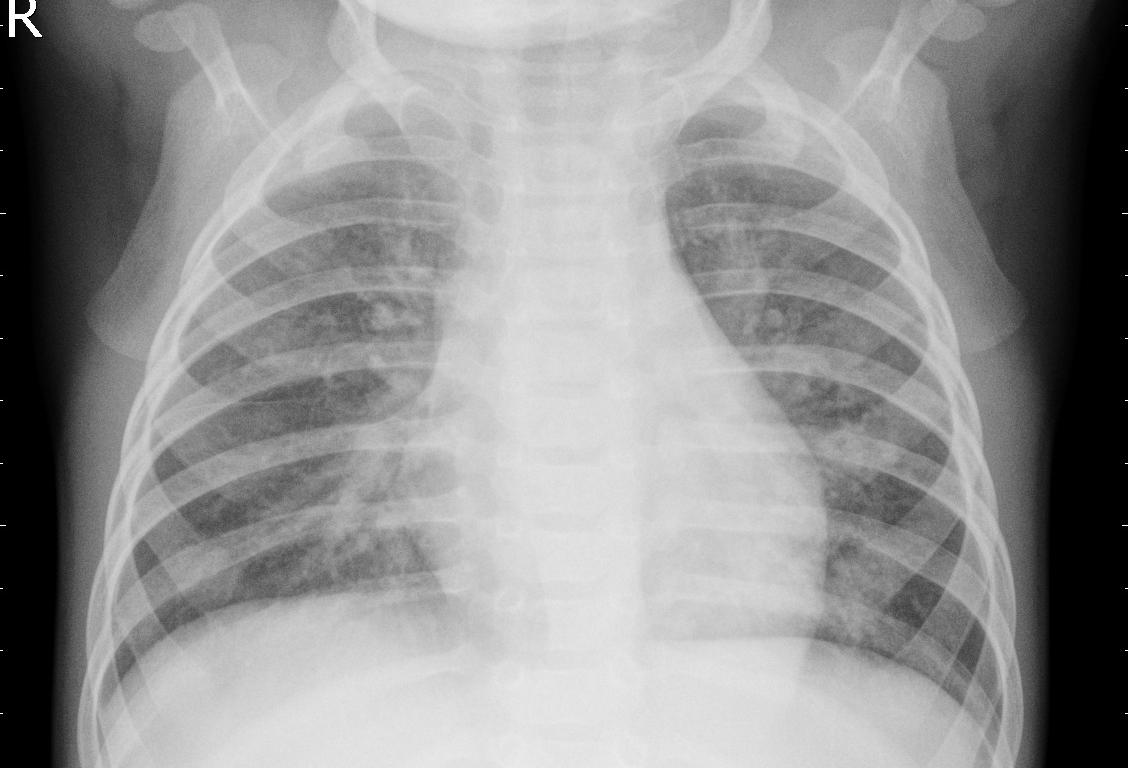
Diagnosis: PNEUMONIA